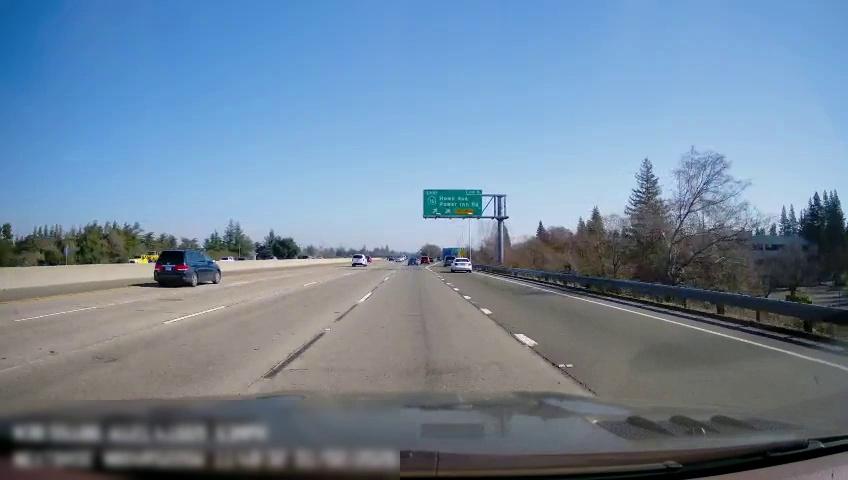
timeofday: Day
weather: Sunny
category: Drivable Space
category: Vehicles | Truck
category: Vehicles | SUV
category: Vehicles | Car
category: Vehicles | SUV
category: Vehicles | SUV
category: Vehicles | SUV
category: Vehicles | SUV
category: Vehicles | Truck
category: Lanes | Alternate Lane
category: Lanes | Alternate Lane
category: Lanes | Alternate Lane
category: Lanes | Alternate Lane
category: Lanes | Alternate Lane
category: Lanes | Alternate Lane
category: Traffic | Signs